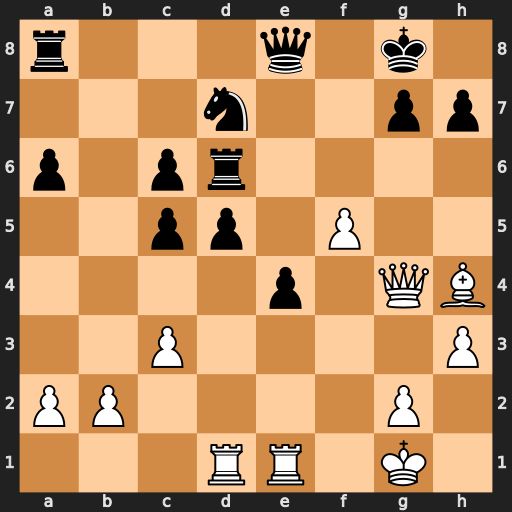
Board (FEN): r3q1k1/3n2pp/p1pr4/2pp1P2/4p1QB/2P4P/PP4P1/3RR1K1
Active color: w
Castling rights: -
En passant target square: -
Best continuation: Rxe4 Qxe4 Qxe4 dxe4 Rxd6